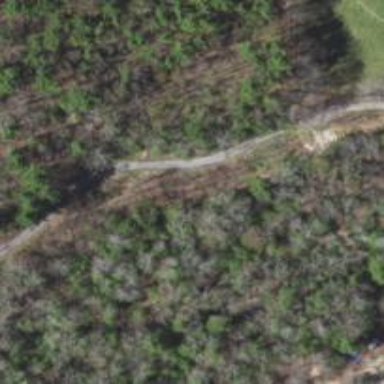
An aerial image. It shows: Driveway leading to service road.